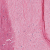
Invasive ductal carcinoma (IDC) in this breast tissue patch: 1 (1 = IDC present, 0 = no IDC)